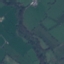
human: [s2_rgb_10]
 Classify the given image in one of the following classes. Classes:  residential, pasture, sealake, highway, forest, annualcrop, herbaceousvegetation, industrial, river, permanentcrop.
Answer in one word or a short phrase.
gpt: Pasture